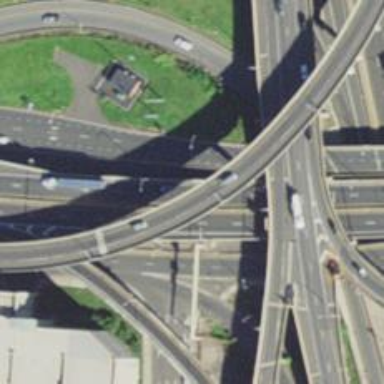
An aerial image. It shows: Asphalt bridge on motorway.